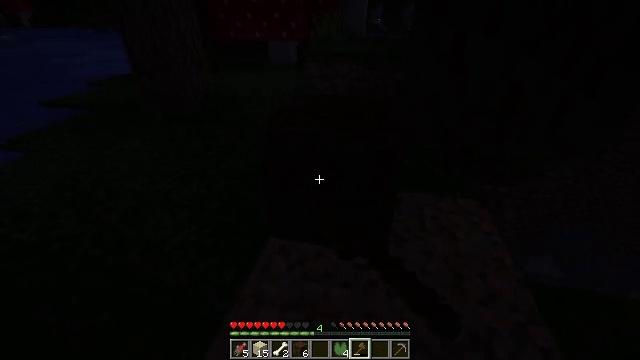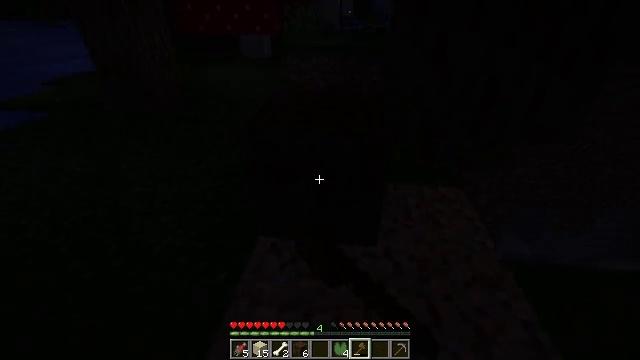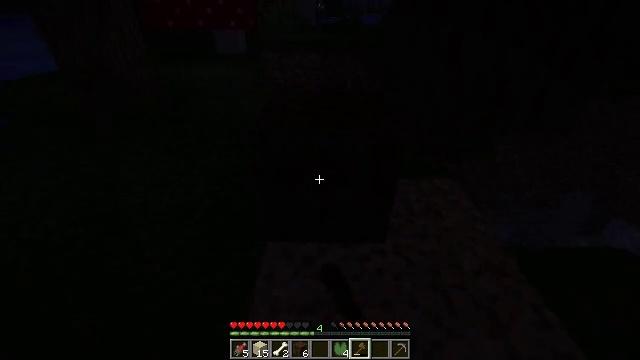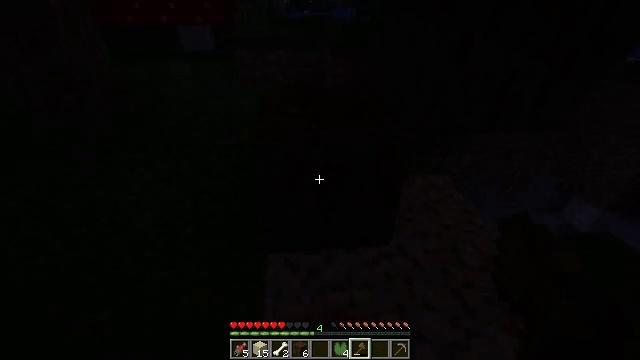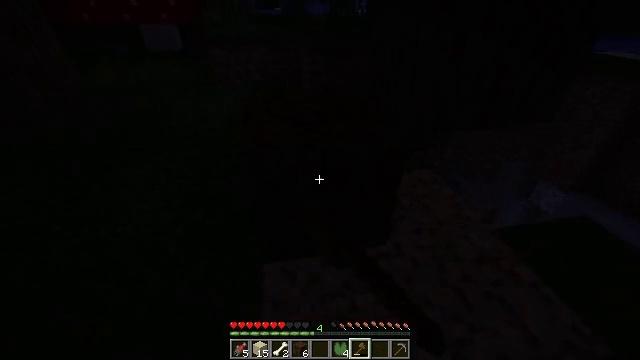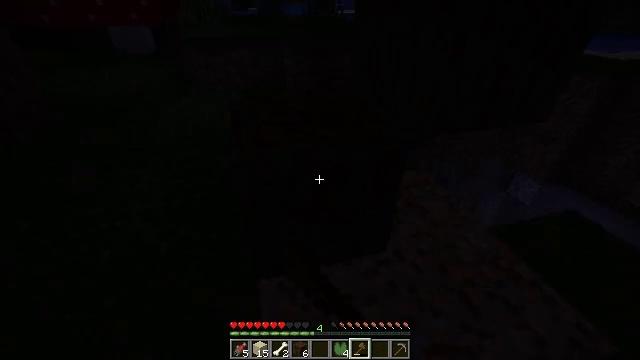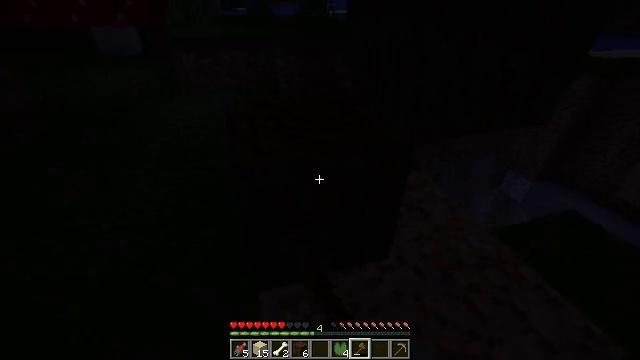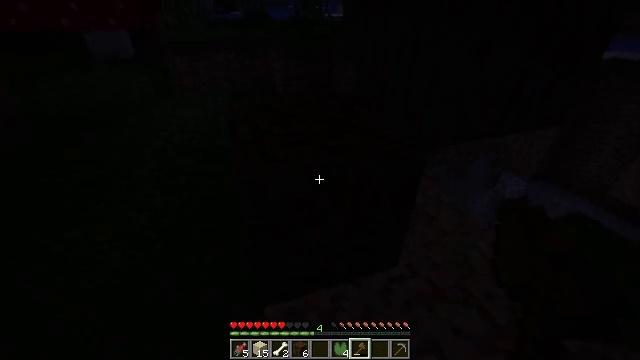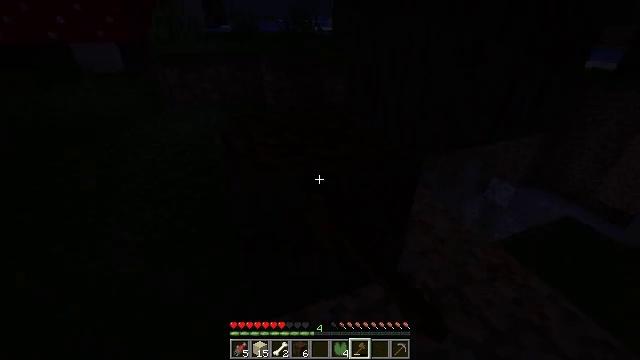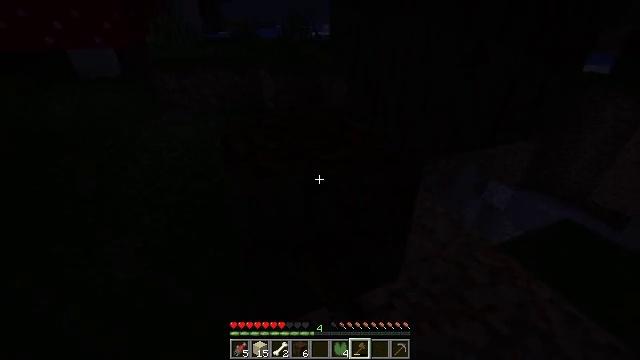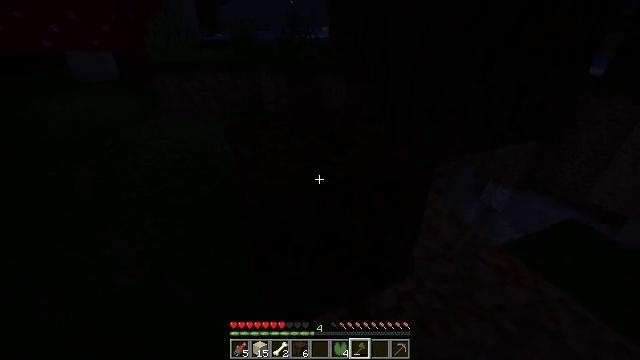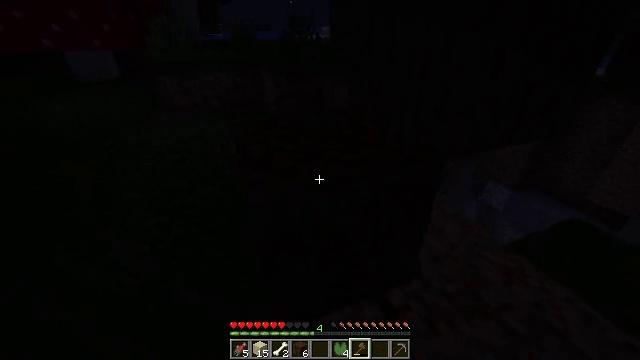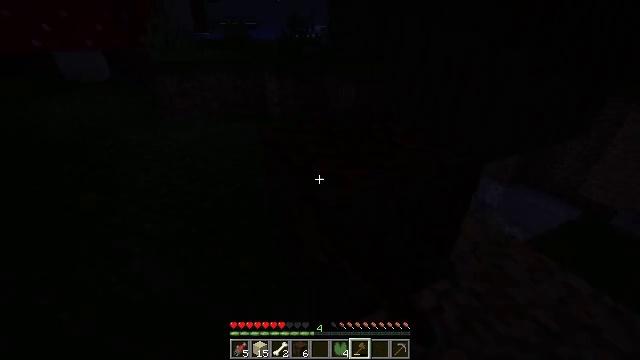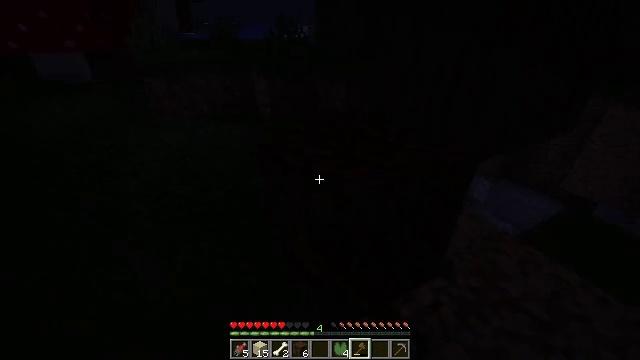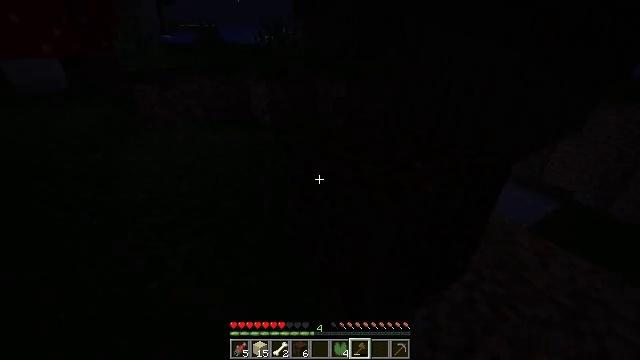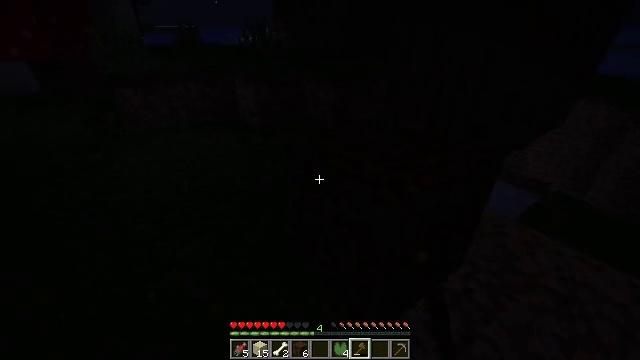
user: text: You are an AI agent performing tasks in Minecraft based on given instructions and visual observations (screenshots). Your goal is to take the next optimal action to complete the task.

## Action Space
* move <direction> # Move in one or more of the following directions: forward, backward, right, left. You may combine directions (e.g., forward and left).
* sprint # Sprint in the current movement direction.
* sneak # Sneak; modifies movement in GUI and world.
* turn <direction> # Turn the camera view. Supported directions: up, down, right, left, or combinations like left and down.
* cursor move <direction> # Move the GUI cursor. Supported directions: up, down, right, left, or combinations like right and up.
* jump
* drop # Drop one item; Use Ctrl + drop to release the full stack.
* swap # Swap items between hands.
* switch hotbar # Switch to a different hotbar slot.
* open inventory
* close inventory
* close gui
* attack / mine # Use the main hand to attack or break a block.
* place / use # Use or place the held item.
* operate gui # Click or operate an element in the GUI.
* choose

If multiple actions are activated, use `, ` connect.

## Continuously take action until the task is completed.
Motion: motion action
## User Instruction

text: Chop down the dark oak log.
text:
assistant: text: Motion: move left, turn right and down, attack / mine
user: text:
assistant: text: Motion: move forward and move left, turn right, attack / mine
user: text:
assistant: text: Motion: move forward and move left, turn right, attack / mine
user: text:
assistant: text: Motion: move forward and move left, turn right, attack / mine
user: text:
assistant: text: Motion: move forward, turn right, attack / mine
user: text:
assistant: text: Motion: turn right, attack / mine
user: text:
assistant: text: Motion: turn right, attack / mine
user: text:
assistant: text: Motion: turn right and up, attack / mine
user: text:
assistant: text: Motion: attack / mine
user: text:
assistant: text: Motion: move left, attack / mine
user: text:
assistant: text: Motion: move left, attack / mine
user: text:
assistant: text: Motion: move left, turn right, attack / mine
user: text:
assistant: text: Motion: move left, turn right, attack / mine
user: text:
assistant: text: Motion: move left, turn right, attack / mine
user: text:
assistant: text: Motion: turn right, attack / mine
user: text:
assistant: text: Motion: turn right, attack / mine
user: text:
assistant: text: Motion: turn right, attack / mine
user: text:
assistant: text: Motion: turn right, attack / mine
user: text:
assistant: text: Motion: turn right, attack / mine
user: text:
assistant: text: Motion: turn right, attack / mine
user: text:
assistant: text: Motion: turn right and up, attack / mine
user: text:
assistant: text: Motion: turn right and up, attack / mine
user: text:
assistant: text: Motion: move forward, turn right and up, attack / mine
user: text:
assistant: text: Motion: move forward, turn right and up, attack / mine
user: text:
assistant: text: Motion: move forward, attack / mine
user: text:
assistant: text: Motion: move forward and move left, attack / mine
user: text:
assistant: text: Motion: move forward and move left, turn right, attack / mine
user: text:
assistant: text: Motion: move forward and move left, turn right and up, attack / mine
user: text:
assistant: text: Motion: move left, turn right and up, attack / mine
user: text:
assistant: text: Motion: turn right, attack / mine